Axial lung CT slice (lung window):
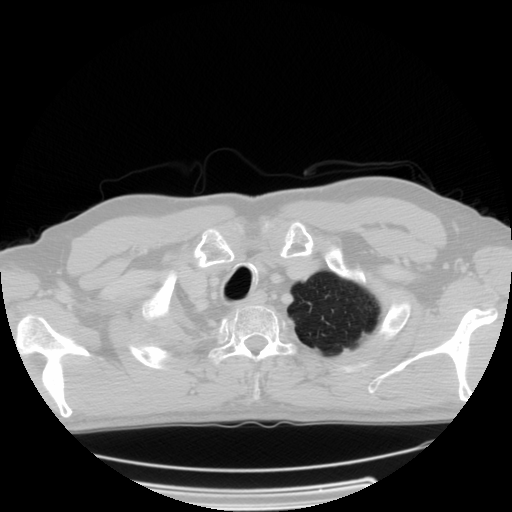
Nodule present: no